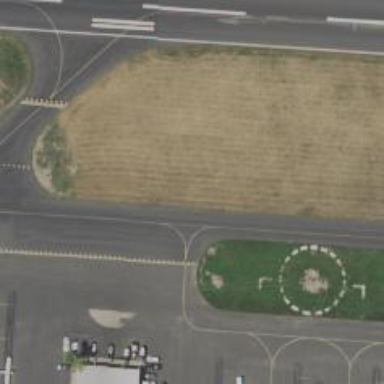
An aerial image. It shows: View of taxiway at the airport.